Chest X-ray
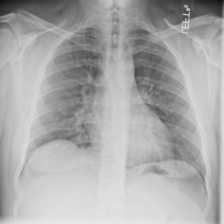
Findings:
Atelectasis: negative
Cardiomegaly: negative
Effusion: negative
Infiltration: negative
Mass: negative
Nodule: negative
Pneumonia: negative
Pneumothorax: negative
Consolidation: negative
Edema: negative
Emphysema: negative
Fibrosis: negative
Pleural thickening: negative
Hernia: negative